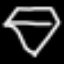
Label: diamond